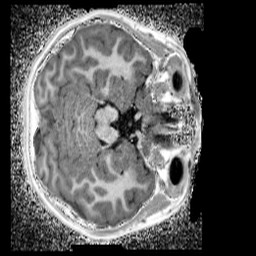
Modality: UNIT1_denoised
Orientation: axial
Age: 10
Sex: female
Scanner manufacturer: siemens
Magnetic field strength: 3 T
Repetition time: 4 s
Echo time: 0.00299 s